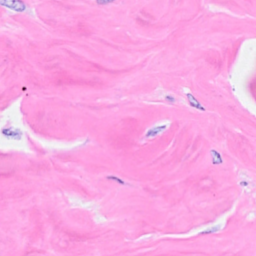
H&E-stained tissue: Breast